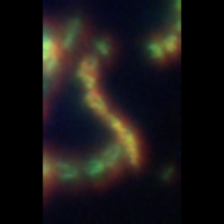
Taxon: Chaetoceros
Group: Diatoms